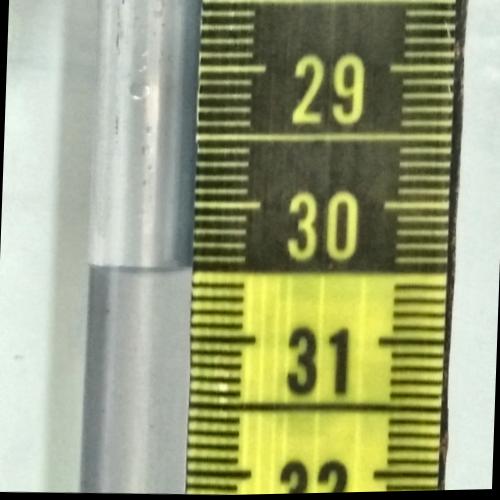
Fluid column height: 30.5 cm